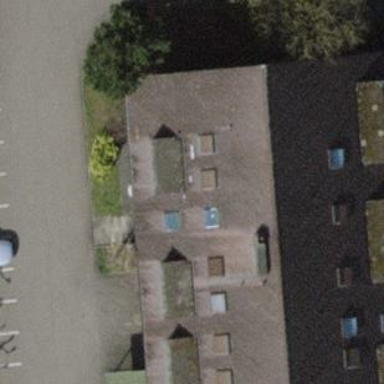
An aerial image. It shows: Hotel building.